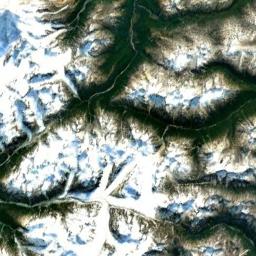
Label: snowberg